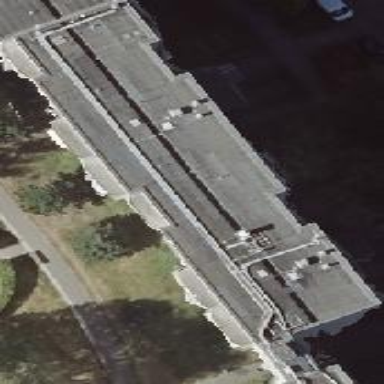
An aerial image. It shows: Apartment building with flat roof.